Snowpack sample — Buffalo Mountain, Silverthorne, Colorado, USA (2/22/26, 2:02 PM MST)
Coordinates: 39.622, -106.113
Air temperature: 33 °F
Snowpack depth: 63 cm
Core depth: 40 cm
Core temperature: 26.6 °F
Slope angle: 11°, slope face: 116°
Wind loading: low
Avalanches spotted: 0
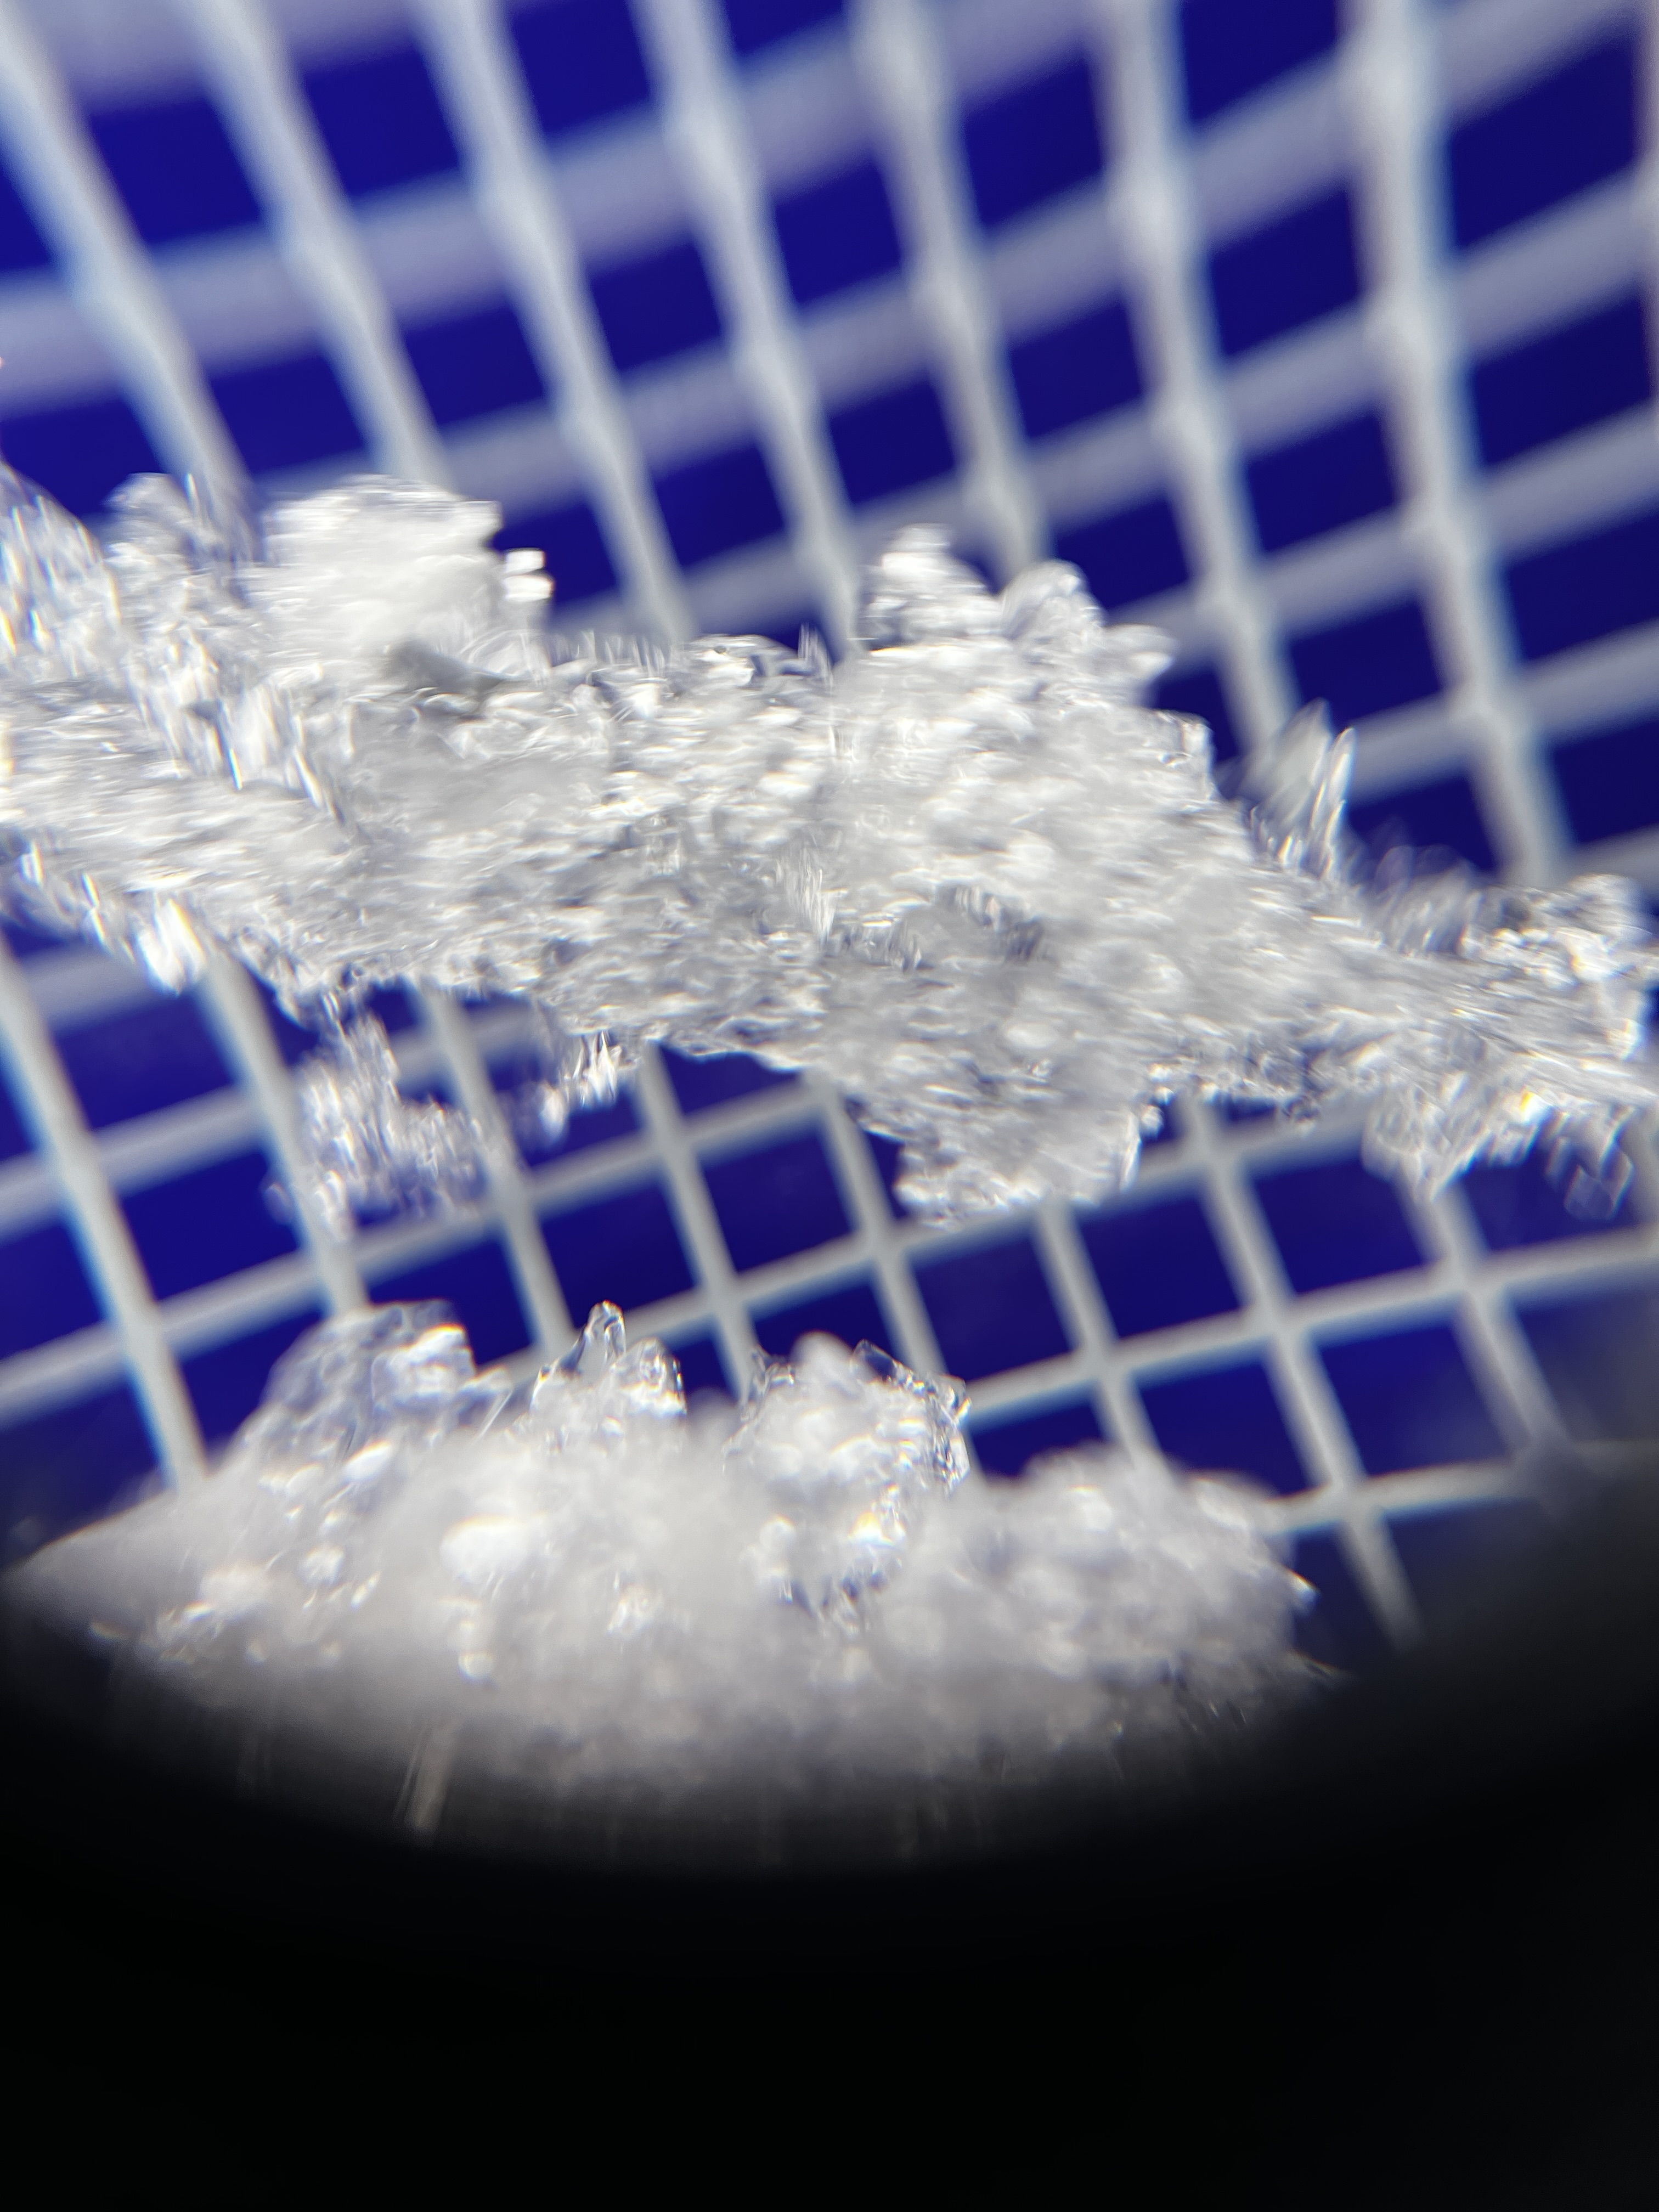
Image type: magnified_profile
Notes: In a firebreak similar to site 1, minimal wind loading with no spotted avalanches (not many faces in view though)